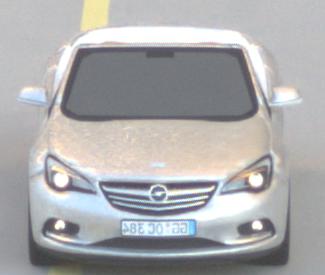
Make: Opel
Model: Cascada 1.4 Turbo
Detailed model: Cascada
Model produced from: 2013/03
Model produced until: 2015/01
Doors: 2
Color: white
Road condition: dry road
Daytime: sunrise or sunset
Contrast: medium contrast